Question: I'm trying to write a code The helps me in my biology work.
Concept of code is to analyze a video file of contracting cells in a tissue
<URL>
Example 2: youtube.com/watch?v=uG_WOdGw6Rk
And plot out the following:
1. Count of beats per min.
2. Strenght of Beat
3. Regularity of beating
And so i wrote a Matlab code that would loop through a video and compare each frame vs the one that follow it, and see if there was any changes in frames and plot these changes on a curve.
Example of My code Results

Core of Current code i wrote:
'''
for i=2:totalframes
compared=read(vidObj,i);
ref=rgb2gray(compared);%% convert to gray
level=graythresh(ref);%% calculate threshold
compared=im2bw(compared,level);%% convert to binary
differ=sum(sum(imabsdiff(vid,compared))); %% get sum of difference between 2 frames
if (differ ~=0) && (any(amp==differ)==0) %%0 is = no change happened so i dont wana record that !
amp(end+1)=differ; % save difference to array amp wi
time(end+1)=i/framerate; %save to time array with sec's, used another array so i can filter both later.
vid=compared; %% save current frame as refrence to compare the next frame against.
end
end
figure,plot(amp,time);
'''
=====================
So thats my code, but is there a way i can improve it so i can get better results ?
because i get fealing that imabsdiff is not exactly what i should use because my video contain alot of noise and that affect my results alot, and i think all my amp data is actually faked !
Also i actually can only extract beating rate out of this, by counting peaks, but how can i improve my code to be able to get all required data out of it ??
thanks also really appreciate your help, this is a small portion of code, if u need more info please let me know.
thanks
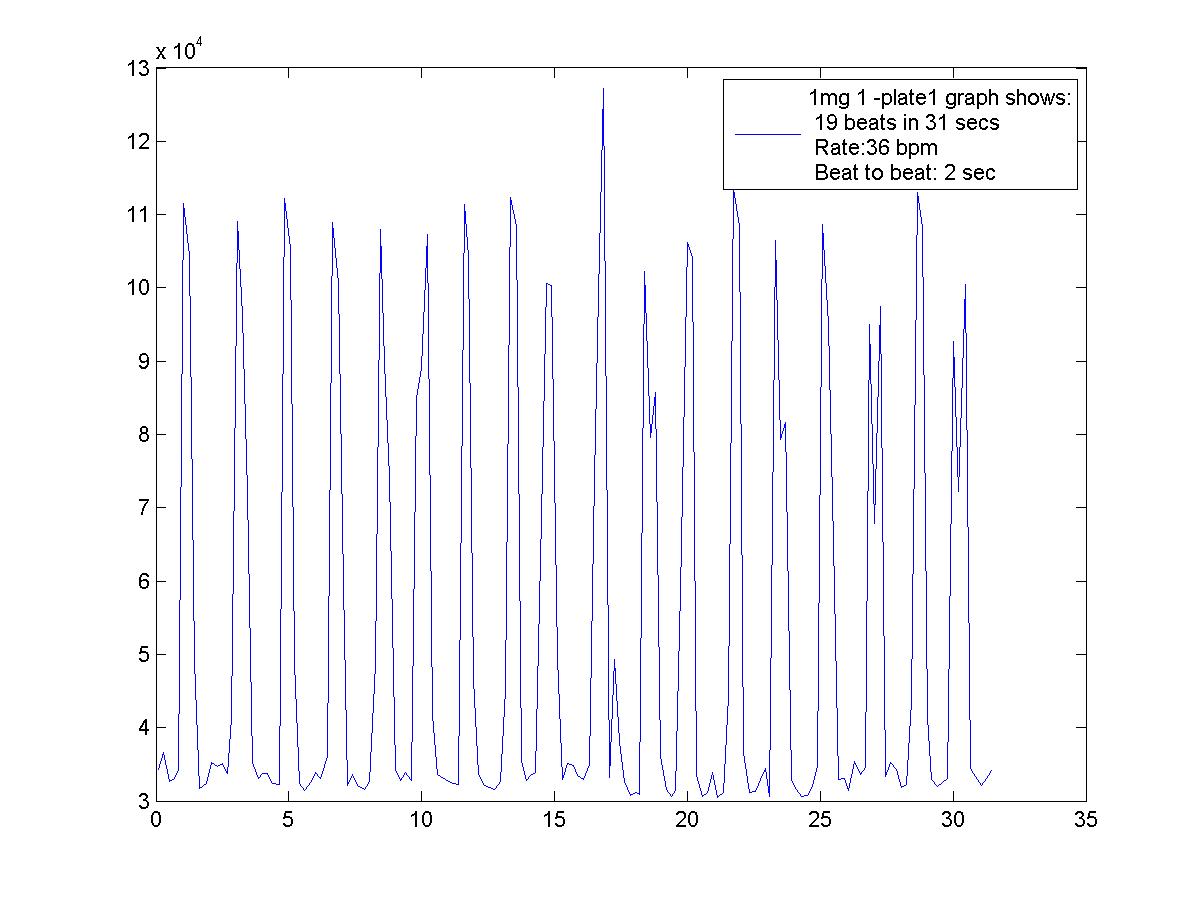
Answer: You say you are trying to write a "simple code", but this is not really a simple problem. If you want to measure the motion accuratly, you should use an <URL>
EDIT: As Matt is saying, and as we see from your curve, your method is suitable for extracting the number of beats and the regularity. To accuratly find the strength of the beats however, you need to calculate the movement of the cells (more movement = stronger beat). Unfortuantly, this is not straight forwards, and that is why I gave you links to two algorithms that can calculate the movement for you.